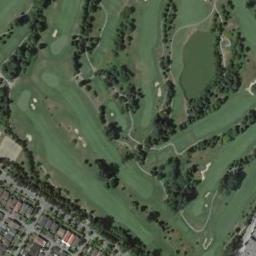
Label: golf_course